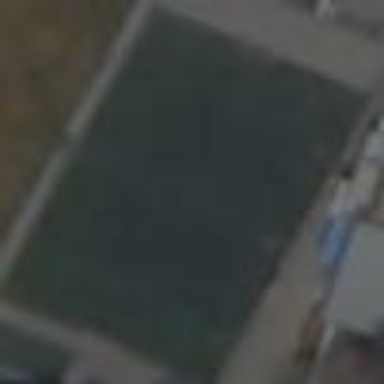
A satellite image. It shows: Soccer pitch for leisureland activities.